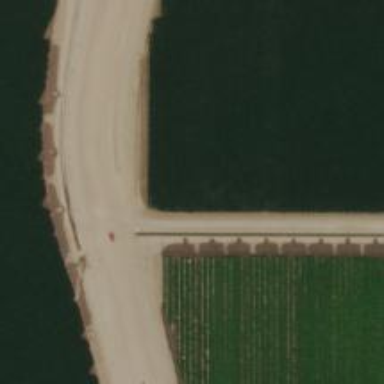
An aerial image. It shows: Irrigation culvert tunnel.